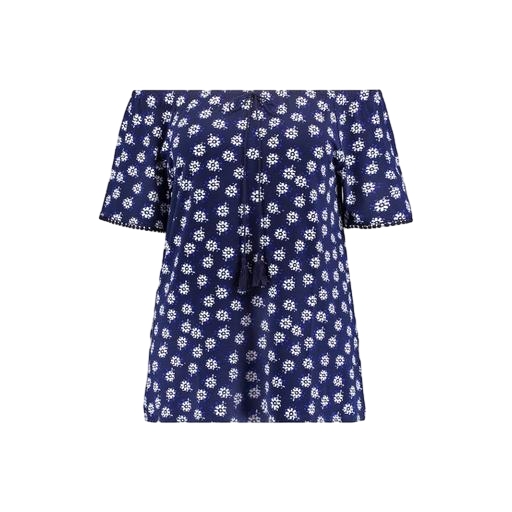
blue plus size printed t-shirt only macy, blue plus size medallion-print t-shirt only macy, blue pima medallion-print t-shirt only macy, white background